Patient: sex F, age 72
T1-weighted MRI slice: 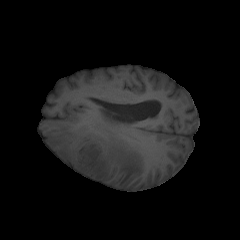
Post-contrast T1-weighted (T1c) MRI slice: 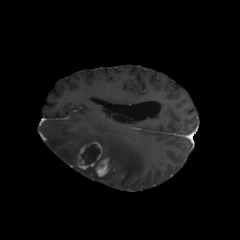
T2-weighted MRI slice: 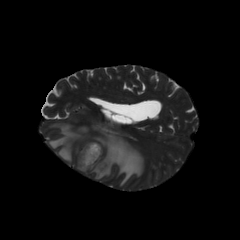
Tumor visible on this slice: yes
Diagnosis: Glioblastoma, IDH-wildtype
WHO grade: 4